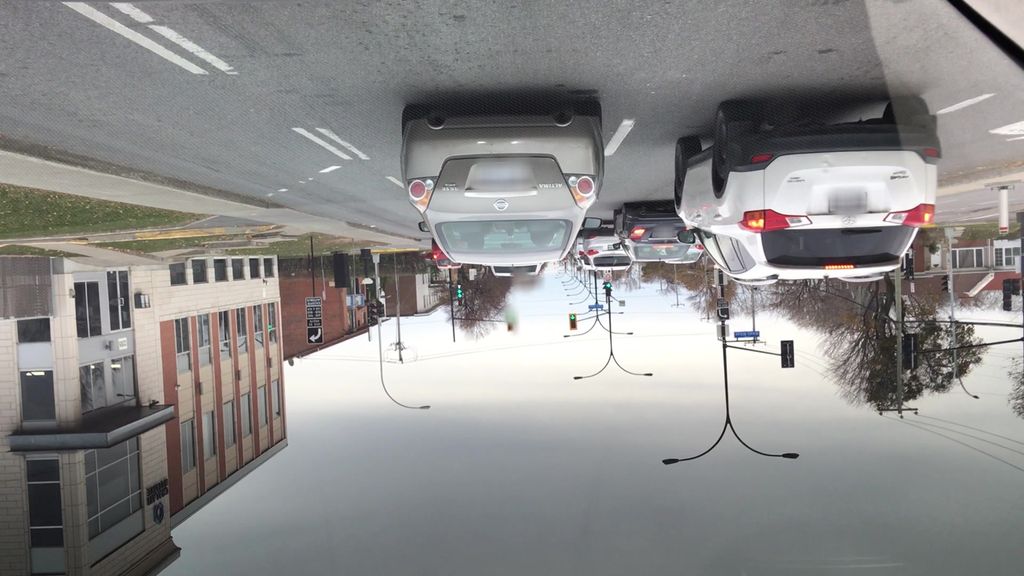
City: montreal